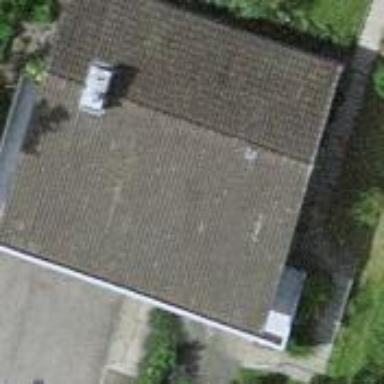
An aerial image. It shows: Garage.